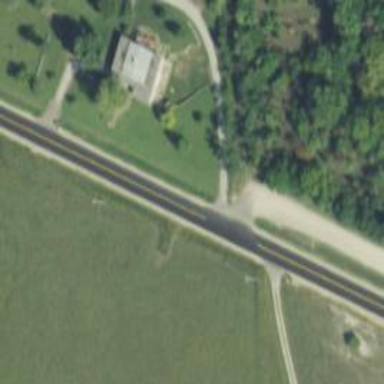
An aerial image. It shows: Road with stop sign.